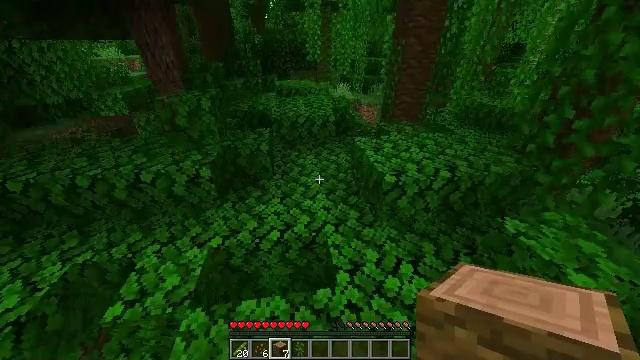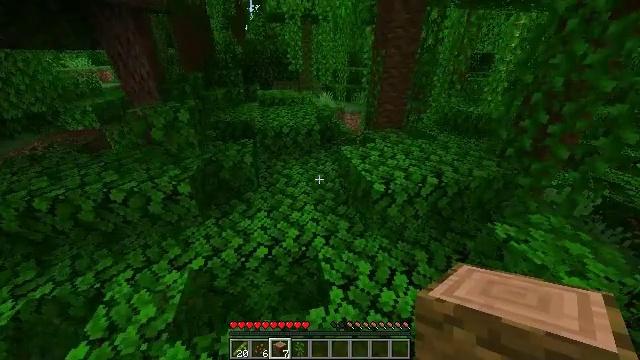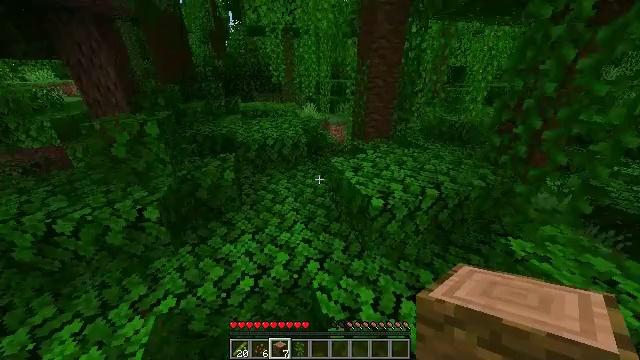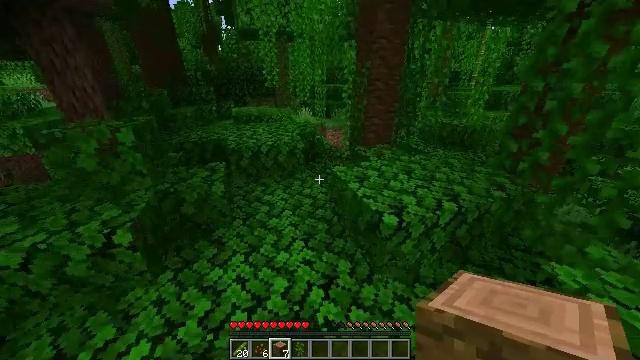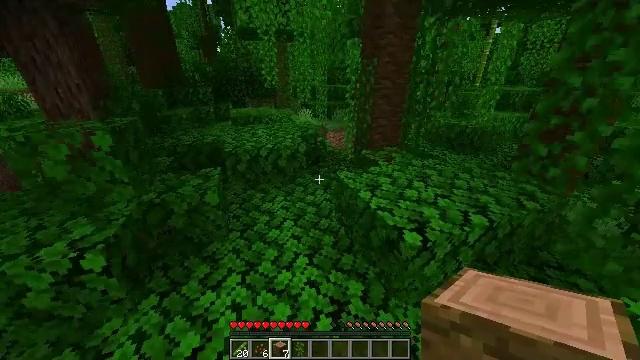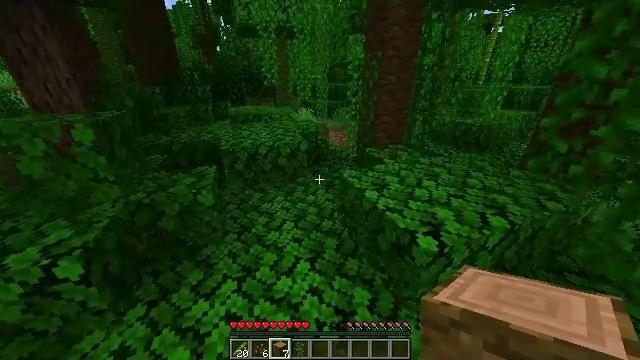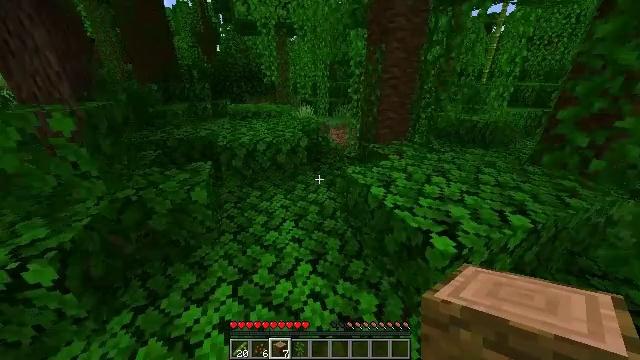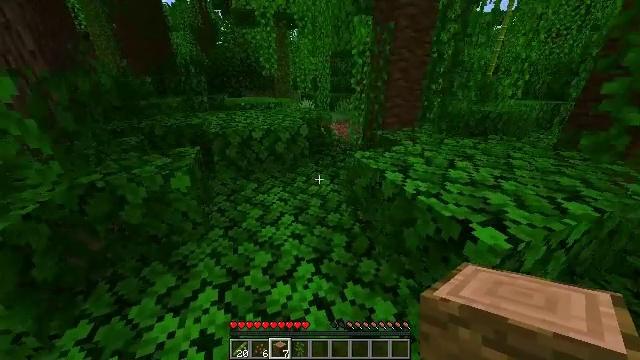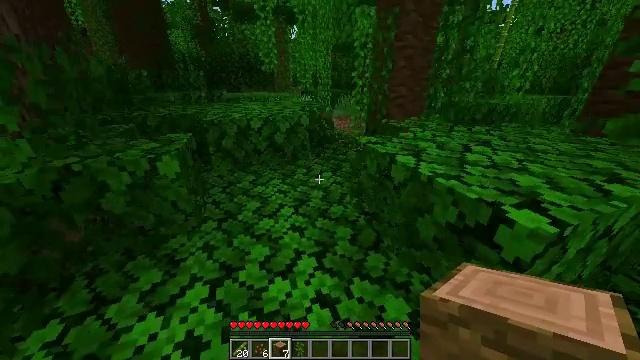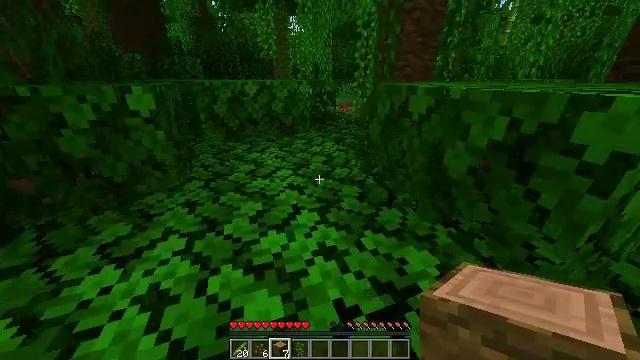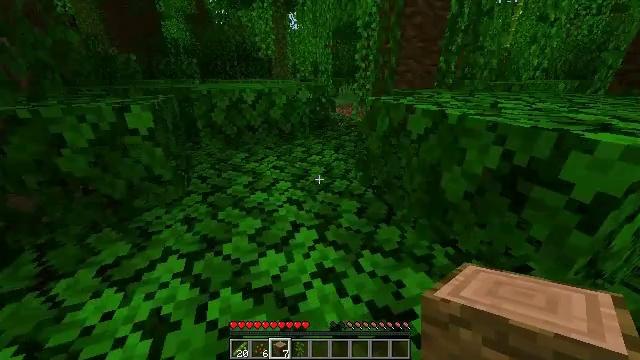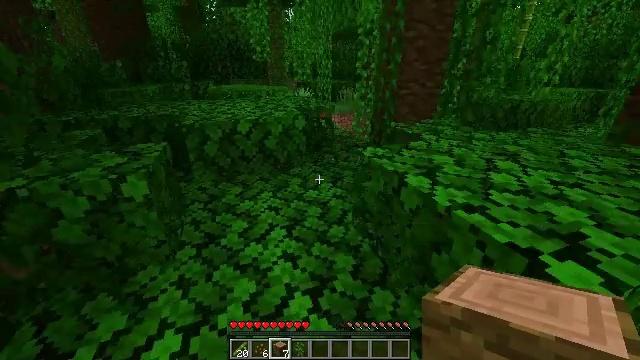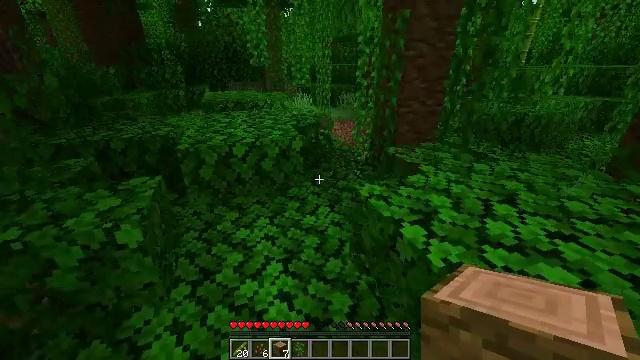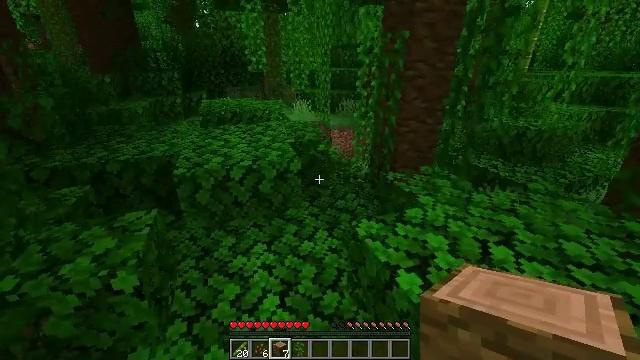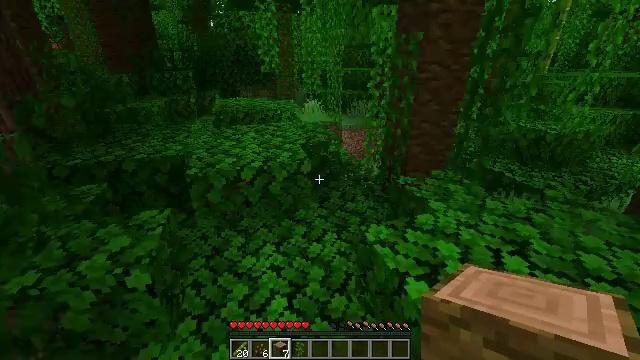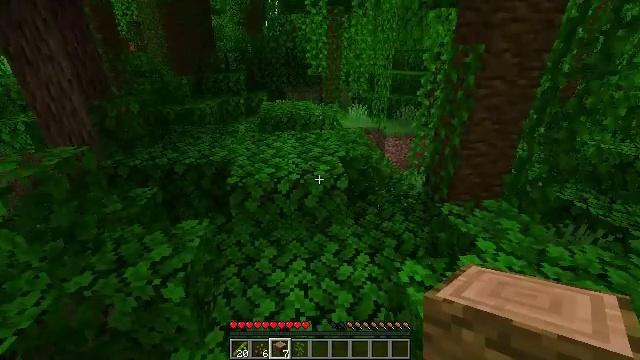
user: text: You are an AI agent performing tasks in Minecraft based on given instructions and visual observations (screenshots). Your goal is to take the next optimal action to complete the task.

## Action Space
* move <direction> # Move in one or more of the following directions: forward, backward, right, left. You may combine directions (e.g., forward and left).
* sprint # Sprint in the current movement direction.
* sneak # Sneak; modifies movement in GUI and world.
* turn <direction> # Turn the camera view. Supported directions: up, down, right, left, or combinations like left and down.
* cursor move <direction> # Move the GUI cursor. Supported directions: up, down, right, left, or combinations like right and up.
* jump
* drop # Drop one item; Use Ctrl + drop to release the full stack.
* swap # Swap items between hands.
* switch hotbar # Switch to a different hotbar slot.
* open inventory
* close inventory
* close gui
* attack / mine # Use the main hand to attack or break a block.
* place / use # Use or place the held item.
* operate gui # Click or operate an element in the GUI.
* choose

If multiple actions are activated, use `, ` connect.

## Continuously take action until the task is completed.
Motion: motion action
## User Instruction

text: Break the cocoa pod.
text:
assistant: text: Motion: move forward, turn right and up, jump
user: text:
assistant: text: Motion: move forward, turn right and up, jump
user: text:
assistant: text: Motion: move forward, turn right and up, jump
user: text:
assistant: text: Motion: move forward, jump
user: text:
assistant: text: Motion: move forward, jump
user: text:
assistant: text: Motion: move forward, sprint, jump
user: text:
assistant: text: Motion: move forward, sprint, jump
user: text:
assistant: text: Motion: move forward, sprint, jump
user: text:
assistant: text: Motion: move forward, sprint, jump
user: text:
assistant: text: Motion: move forward, jump
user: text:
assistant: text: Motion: move forward, jump
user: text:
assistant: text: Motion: move forward, jump
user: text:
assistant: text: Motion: move forward, jump
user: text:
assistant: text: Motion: move forward, turn left, jump
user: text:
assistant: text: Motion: move forward, turn left, jump
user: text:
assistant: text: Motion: move forward, turn left, jump
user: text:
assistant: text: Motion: move forward, jump
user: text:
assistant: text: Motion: move forward, jump
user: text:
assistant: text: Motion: move forward, jump
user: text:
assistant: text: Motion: move forward, jump
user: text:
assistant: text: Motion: move forward, sprint, jump
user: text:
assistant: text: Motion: move forward, sprint, jump
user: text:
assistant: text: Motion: move forward, sprint, jump
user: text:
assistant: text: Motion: move forward, sprint, jump
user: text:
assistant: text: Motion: move forward, sprint, jump
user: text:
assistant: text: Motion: move forward, jump
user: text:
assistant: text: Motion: move forward, jump
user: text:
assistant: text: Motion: move forward, jump
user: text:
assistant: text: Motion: move forward, jump
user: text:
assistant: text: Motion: move forward, jump